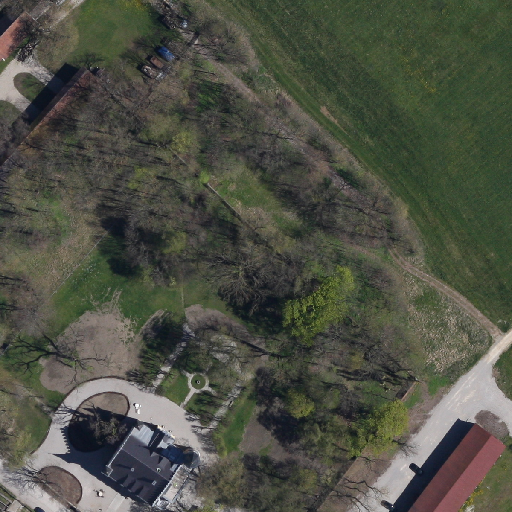
Referring expression: sidewalk